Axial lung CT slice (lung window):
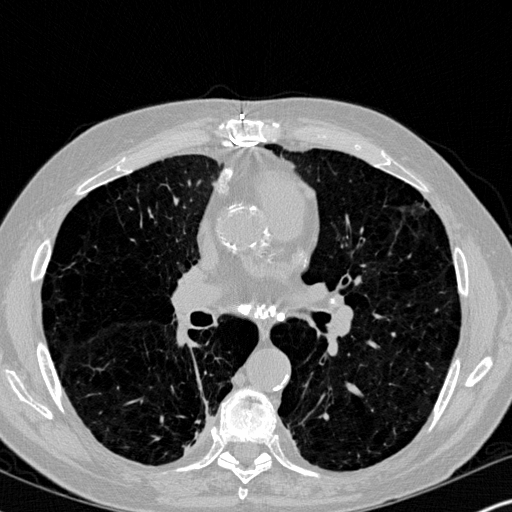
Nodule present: no